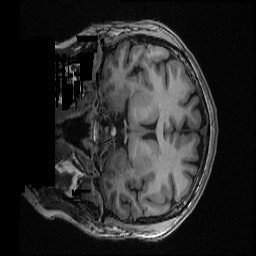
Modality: T1w
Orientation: coronal
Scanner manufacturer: ge
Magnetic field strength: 3 T
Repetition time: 0.008164 s
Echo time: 0.003184 s